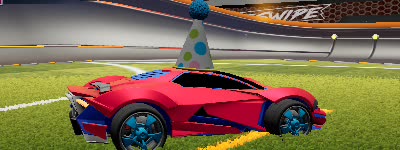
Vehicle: werewolf